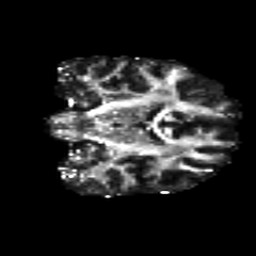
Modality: FA
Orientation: coronal
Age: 18
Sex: female
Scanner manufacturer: siemens
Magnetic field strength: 3 T
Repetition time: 8.8 s
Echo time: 0.085 s